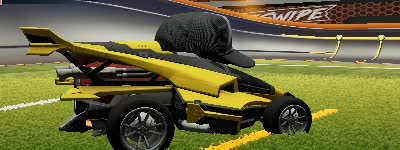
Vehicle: aftershock